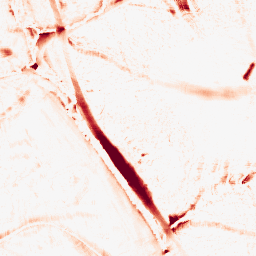
Category: morphological
Decomposition family: morphological_ellipse
Decomposition parameters: operation: opening
width: 20
height: 20
Upsampling method: sinc_hamming
Upsampling parameters: scale: 2
kernel_size: 16
Upsampling scale: 2